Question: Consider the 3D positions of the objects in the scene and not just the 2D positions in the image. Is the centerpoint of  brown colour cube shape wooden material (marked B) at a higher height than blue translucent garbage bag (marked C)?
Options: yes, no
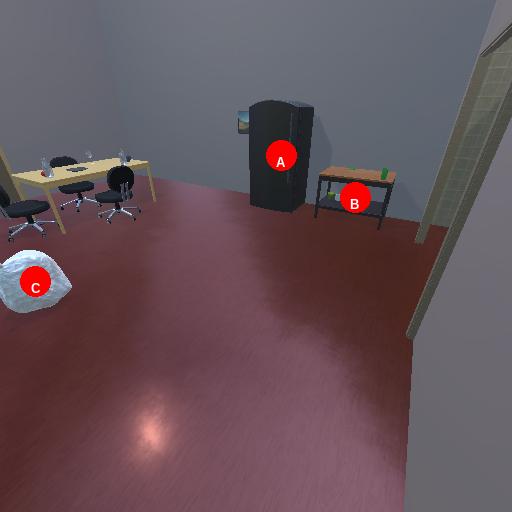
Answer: yes